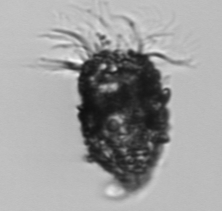
Label: Tintinnopsis